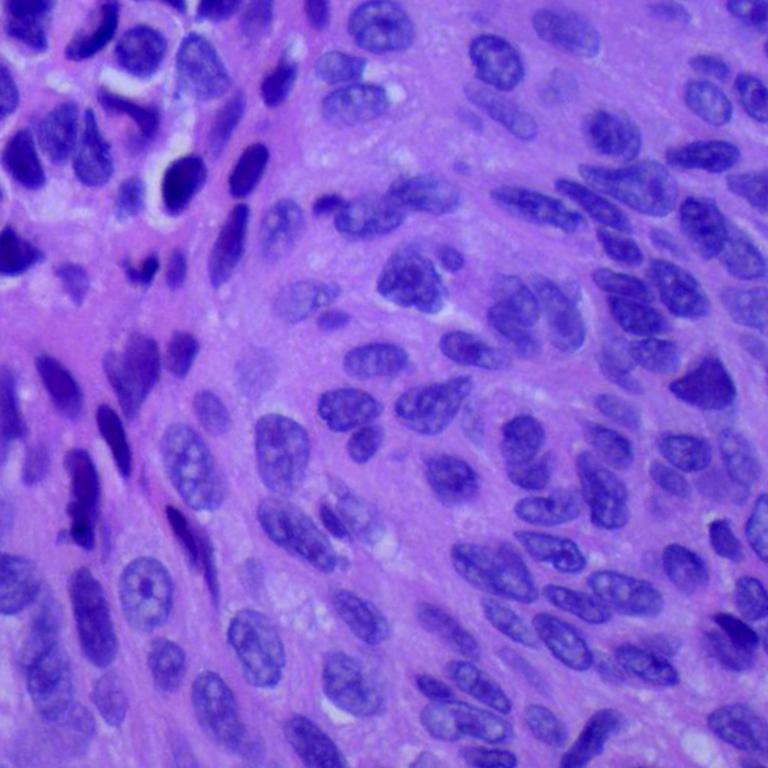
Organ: lung
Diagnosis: squamous carcinomas